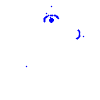
Particle: electron